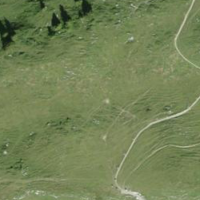
EUNIS habitat code: 23
Species observed at this site:
Parnassia palustris
Epilobium alpestre